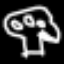
Label: mushroom